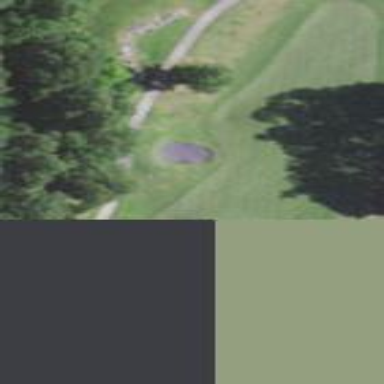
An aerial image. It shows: Golf fairway surrounded by grass.